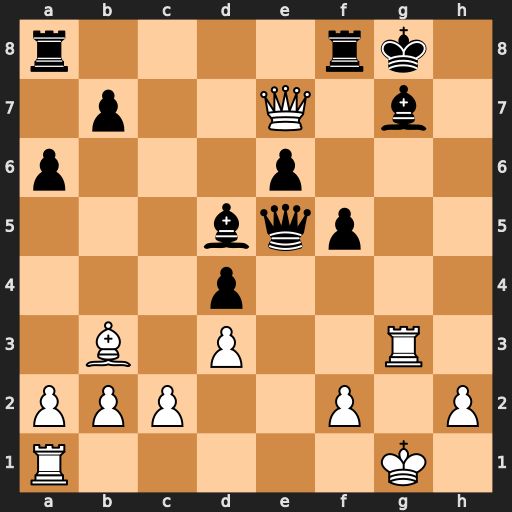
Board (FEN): r4rk1/1p2Q1b1/p3p3/3bqp2/3p4/1B1P2R1/PPP2P1P/R5K1
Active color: w
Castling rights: -
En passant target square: -
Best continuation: Bxd5 Rae8 Bxe6+ Kh7 Qh4+